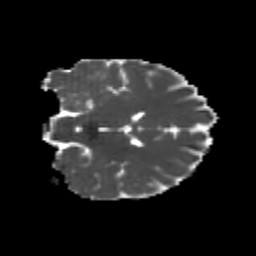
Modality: MD
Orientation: coronal
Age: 22
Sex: female
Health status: healthy
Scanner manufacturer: philips
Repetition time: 7.389 s
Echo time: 0.08599 s